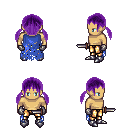
a pixel art fantasy rpg character, male body template, human, tanned skin, blue tattered cape, gold greaves, purple twin-tailed hairstyle, metal gloves, metal boots, dagger, four views (front, back, left, right), 2x2 character sprite sheet, small pixel art, hard edges, no anti-aliasing